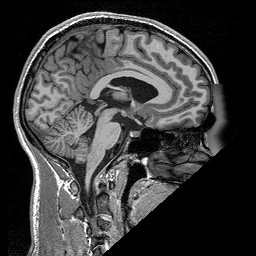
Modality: T1w
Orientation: sagittal